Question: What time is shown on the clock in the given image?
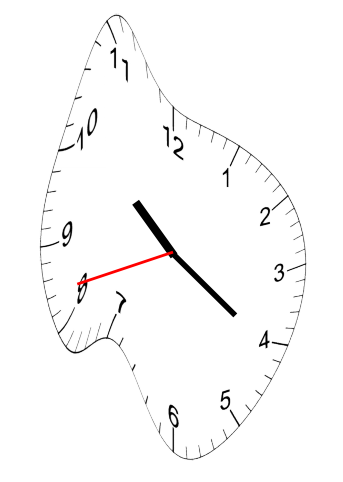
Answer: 10:20:42